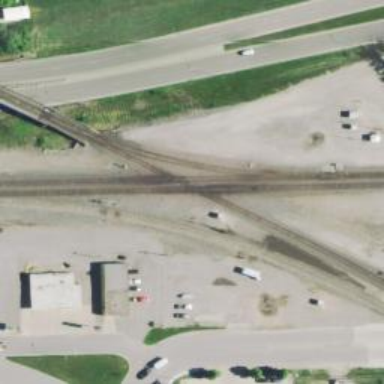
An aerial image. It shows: Railway crossing.